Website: bh-photo
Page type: payment
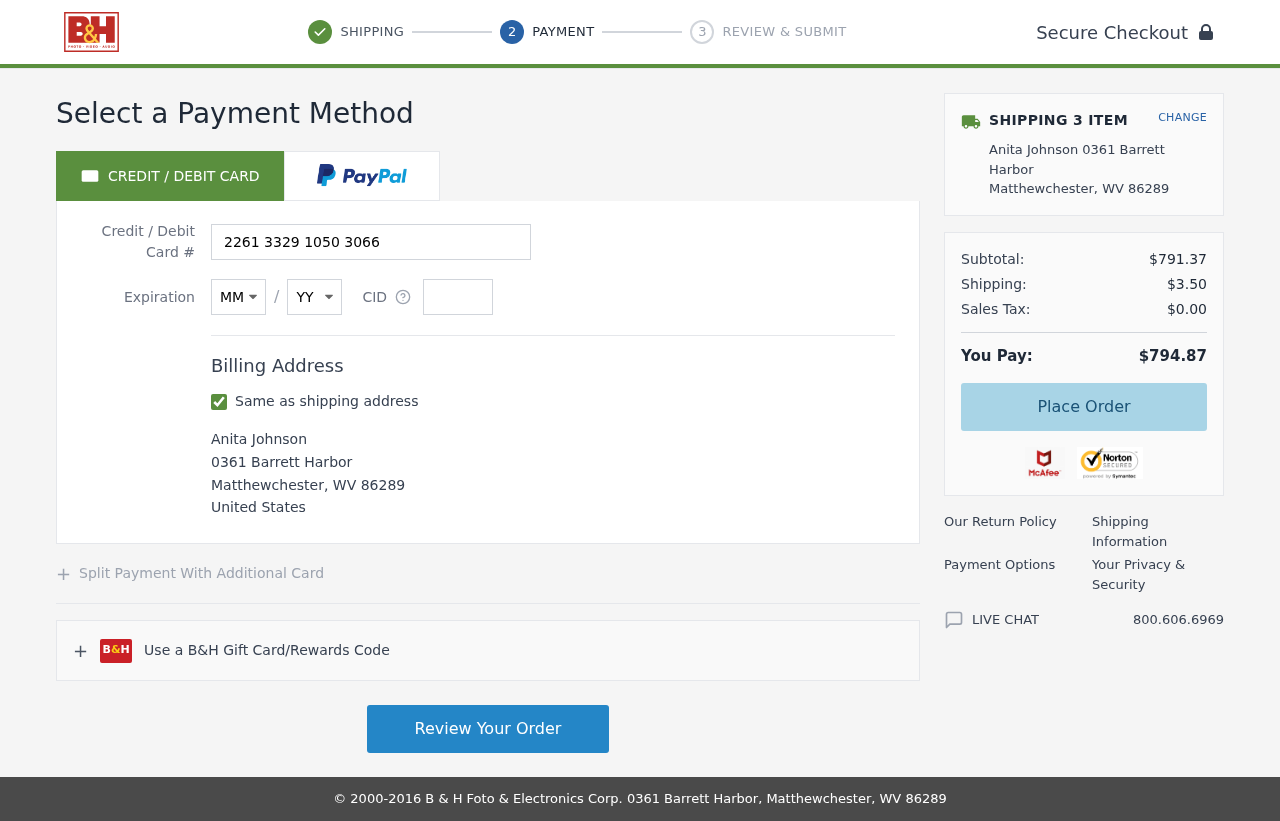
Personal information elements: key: PII_CARD_CVV
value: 534
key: PII_CARD_EXPIRY_MONTH
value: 02
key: PII_CARD_EXPIRY_YEAR
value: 28
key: PII_CARD_NUMBER
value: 2261 3329 1050 3066
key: PII_CITY
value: Matthewchester
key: PII_COUNTRY
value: United States
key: PII_FULLNAME
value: Anita Johnson
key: PII_POSTCODE
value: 86289
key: PII_STATE_ABBR
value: WV
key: PII_STREET
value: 0361 Barrett Harbor
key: PII_FULLNAME2
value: Anita Johnson
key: PII_STREET2
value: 0361 Barrett Harbor
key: PII_CITY2
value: Matthewchester
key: PII_STATE_ABBR2
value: WV
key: PII_POSTCODE2
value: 86289
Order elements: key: ORDER_NUM_ITEMS
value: SHIPPING 3 ITEM
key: ORDER_SUBTOTAL
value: $791.37
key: ORDER_SHIPPING_COST
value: $3.50
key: ORDER_TAX
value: $0.00
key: ORDER_TOTAL
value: $794.87